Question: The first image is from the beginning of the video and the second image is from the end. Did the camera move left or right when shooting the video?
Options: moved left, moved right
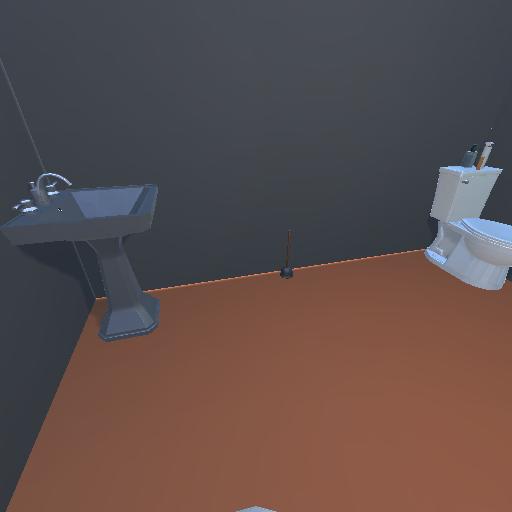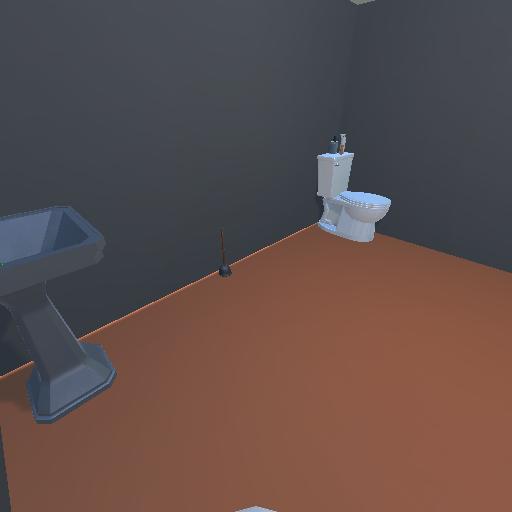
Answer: moved left